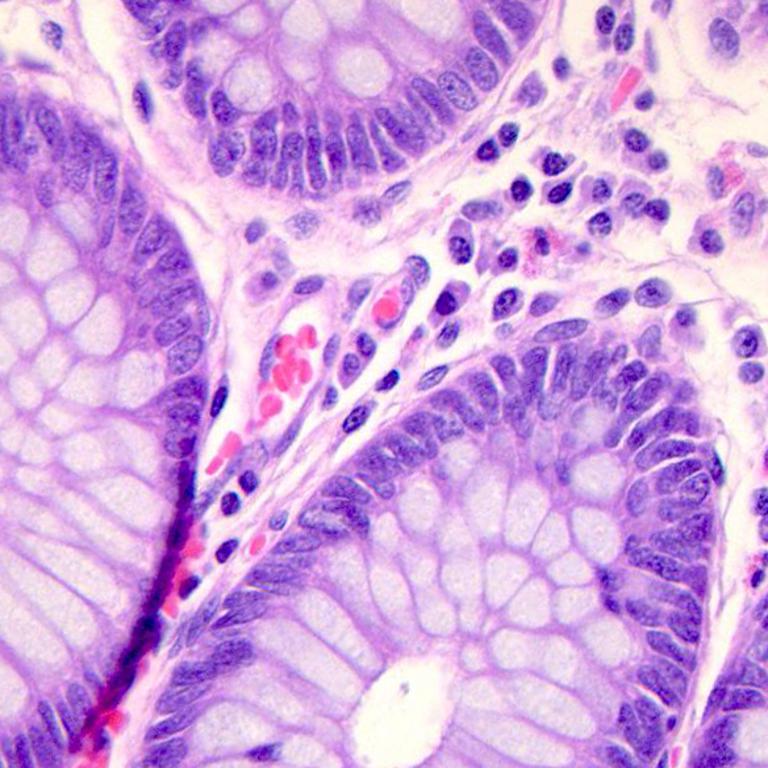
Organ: colon
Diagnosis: benign